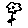
Label: flower